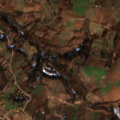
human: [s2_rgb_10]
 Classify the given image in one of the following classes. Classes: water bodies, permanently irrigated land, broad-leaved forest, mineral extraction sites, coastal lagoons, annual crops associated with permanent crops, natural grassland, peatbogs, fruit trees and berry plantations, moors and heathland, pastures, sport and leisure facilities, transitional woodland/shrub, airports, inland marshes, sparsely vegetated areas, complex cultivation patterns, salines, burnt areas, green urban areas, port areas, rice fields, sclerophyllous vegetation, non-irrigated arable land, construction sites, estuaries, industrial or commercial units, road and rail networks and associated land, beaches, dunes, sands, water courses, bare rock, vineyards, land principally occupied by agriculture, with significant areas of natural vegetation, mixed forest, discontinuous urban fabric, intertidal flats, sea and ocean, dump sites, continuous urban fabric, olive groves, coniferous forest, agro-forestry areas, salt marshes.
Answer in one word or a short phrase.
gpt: complex cultivation patterns, land principally occupied by agriculture, with significant areas of natural vegetation, broad-leaved forest